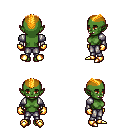
a pixel art fantasy rpg character, female body template, orc, green skin, steel arm armor, metal pants, light blonde short mohawk hairstyle, gold gloves, gold boots, four views (front, back, left, right), 2x2 character sprite sheet, small pixel art, hard edges, no anti-aliasing